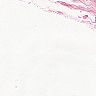
Metastatic tissue present: no